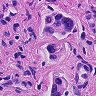
Metastatic tissue present: yes